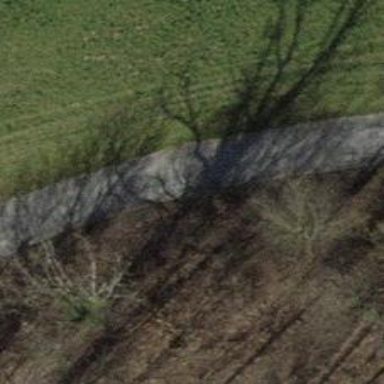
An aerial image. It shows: Brown bench in the vicinity.